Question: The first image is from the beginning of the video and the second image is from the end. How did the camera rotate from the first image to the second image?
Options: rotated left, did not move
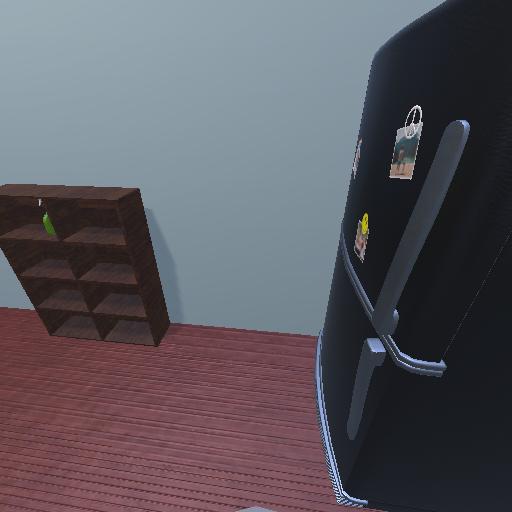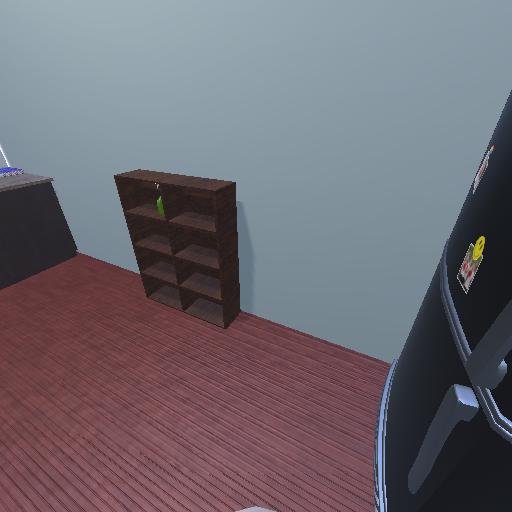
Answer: rotated left